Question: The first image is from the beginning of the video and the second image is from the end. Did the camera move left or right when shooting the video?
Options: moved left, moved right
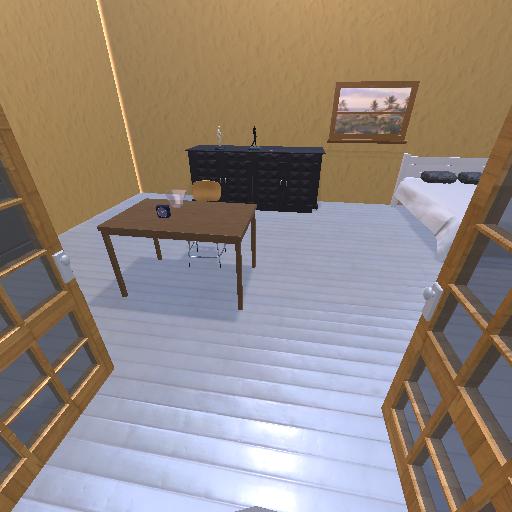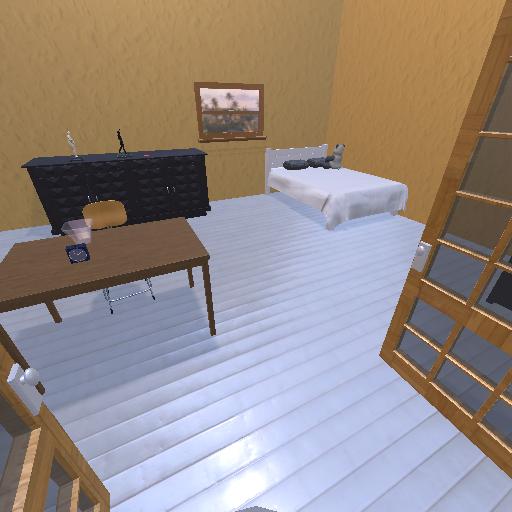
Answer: moved left